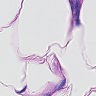
Metastatic tissue present: no